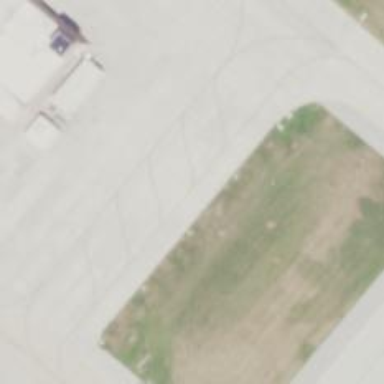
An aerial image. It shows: Image of taxiway at airport.